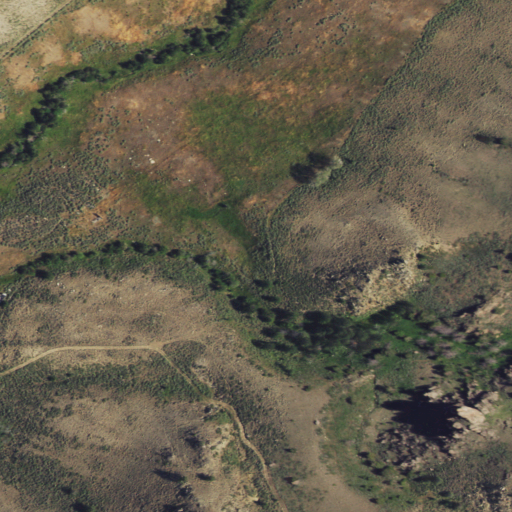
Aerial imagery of valley in Wyoming named Case Canyon containing shrub, evergreen forest, and woody wetlands